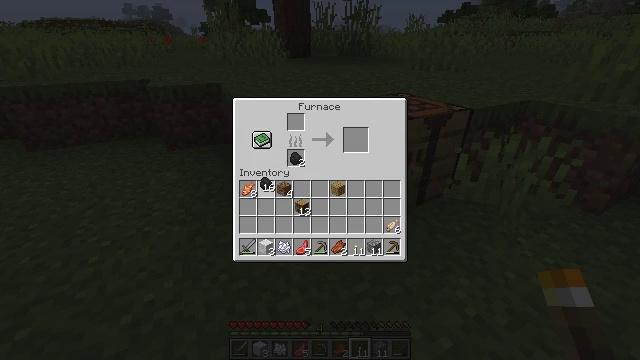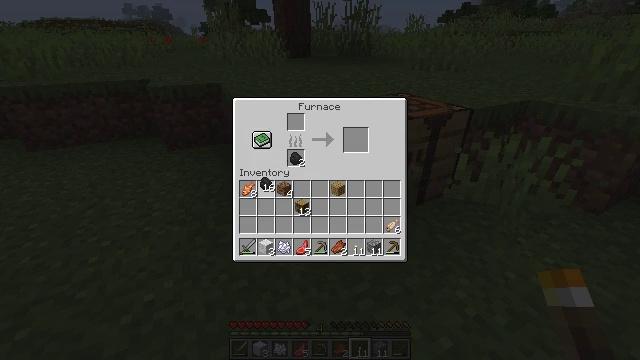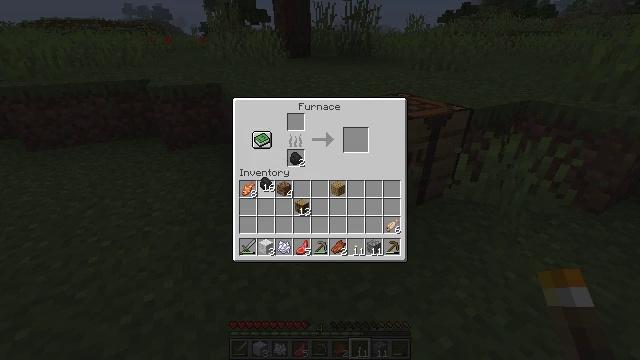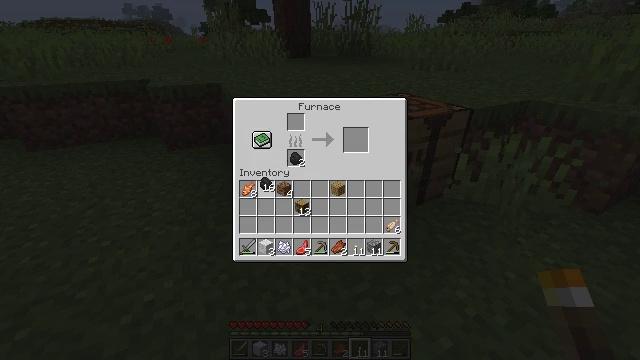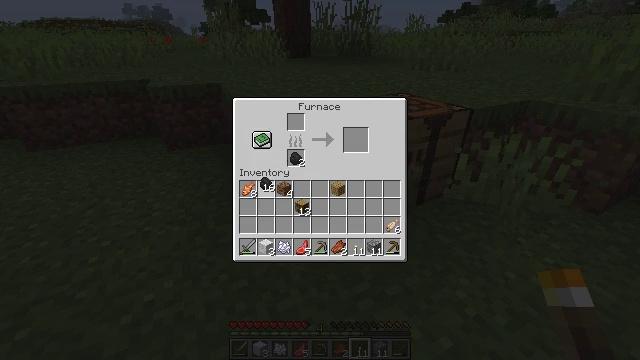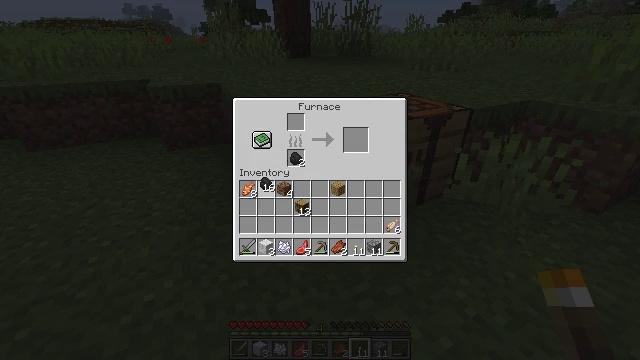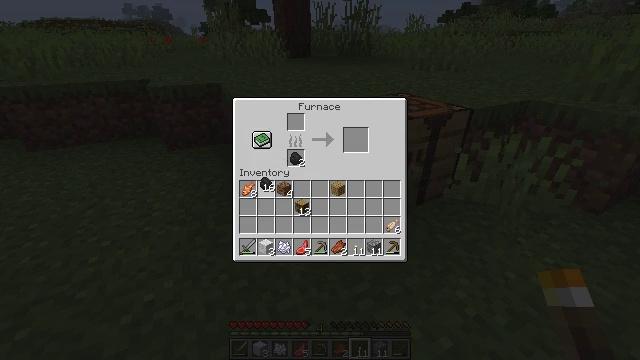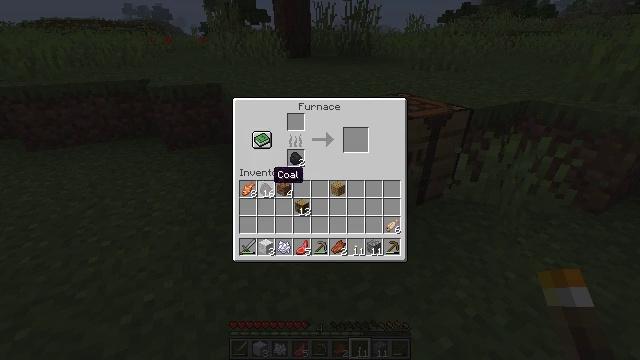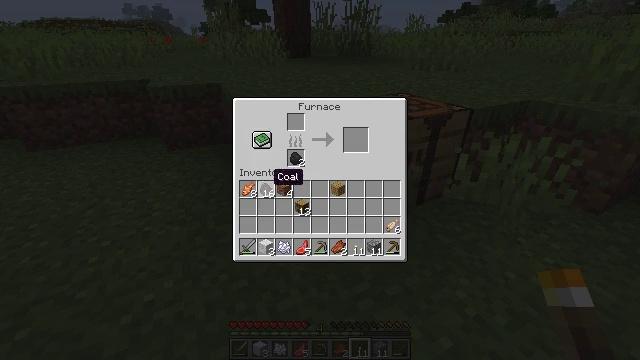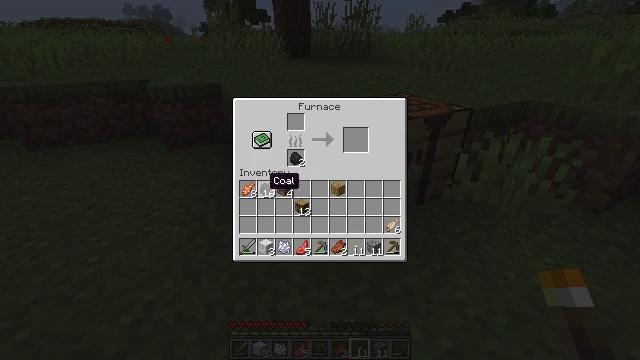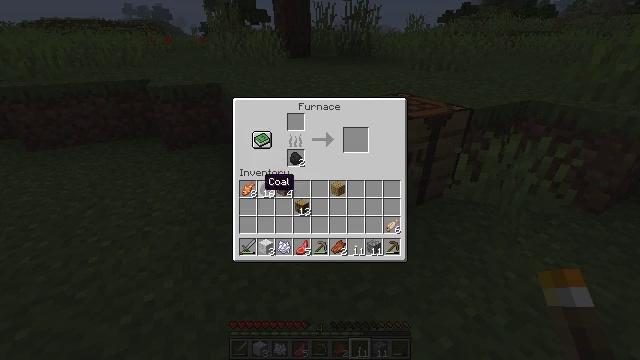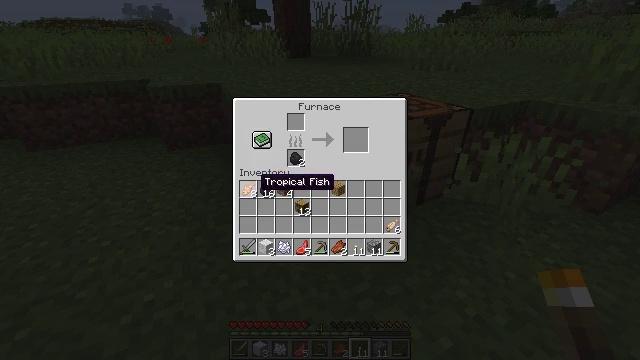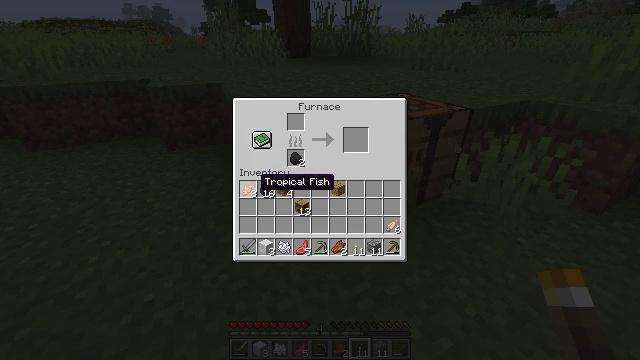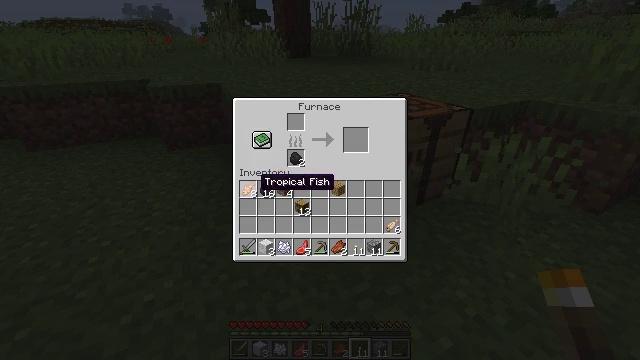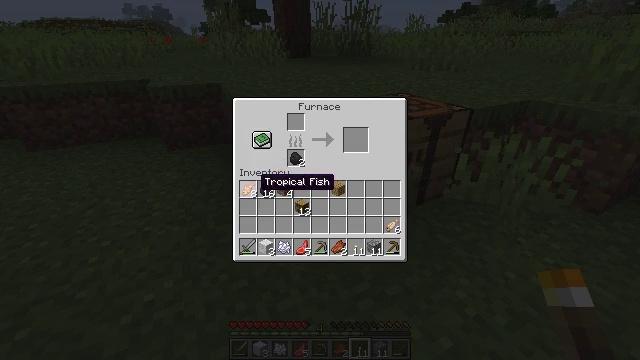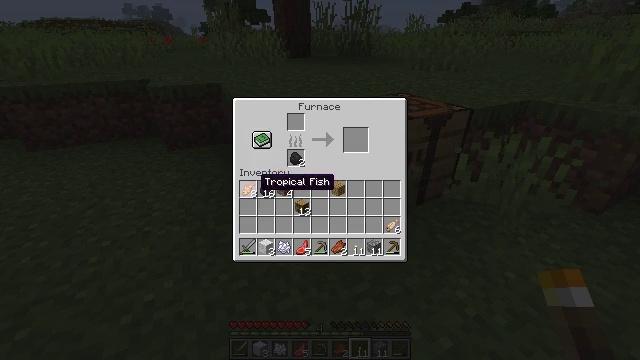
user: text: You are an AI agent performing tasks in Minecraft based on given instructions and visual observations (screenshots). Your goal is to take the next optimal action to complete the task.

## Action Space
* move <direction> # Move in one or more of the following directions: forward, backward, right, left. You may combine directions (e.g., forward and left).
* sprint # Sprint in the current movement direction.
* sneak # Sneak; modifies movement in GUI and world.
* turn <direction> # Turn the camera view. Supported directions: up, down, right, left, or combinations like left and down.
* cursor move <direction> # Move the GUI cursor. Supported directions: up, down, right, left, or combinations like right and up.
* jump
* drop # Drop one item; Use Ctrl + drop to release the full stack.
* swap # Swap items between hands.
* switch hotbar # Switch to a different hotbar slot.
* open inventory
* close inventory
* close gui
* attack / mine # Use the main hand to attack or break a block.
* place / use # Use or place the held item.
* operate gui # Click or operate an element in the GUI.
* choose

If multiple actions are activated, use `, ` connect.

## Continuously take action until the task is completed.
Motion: motion action
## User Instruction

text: Remove a tropical fish from the inventory.
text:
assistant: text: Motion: no_op
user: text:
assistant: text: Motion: no_op
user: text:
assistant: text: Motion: no_op
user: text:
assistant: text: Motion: operate gui
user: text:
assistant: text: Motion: operate gui
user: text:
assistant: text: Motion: operate gui
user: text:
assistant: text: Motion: no_op
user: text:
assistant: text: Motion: no_op
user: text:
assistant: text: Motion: no_op
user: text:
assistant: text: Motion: no_op
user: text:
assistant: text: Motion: no_op
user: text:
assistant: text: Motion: no_op
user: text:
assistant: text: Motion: sneak
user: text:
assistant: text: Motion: sneak, operate gui
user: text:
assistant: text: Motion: sneak, operate gui
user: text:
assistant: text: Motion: sneak
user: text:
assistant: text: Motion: sneak
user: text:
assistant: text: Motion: sneak
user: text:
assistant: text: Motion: sneak
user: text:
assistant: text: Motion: sneak
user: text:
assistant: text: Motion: sneak
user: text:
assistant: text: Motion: sneak
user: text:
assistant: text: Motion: sneak
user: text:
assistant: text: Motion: no_op
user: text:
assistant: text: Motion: no_op
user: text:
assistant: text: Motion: no_op
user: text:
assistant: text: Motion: operate gui
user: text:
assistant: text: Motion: operate gui
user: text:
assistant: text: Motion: cursor move right and up, operate gui
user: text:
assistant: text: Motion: cursor move right and up